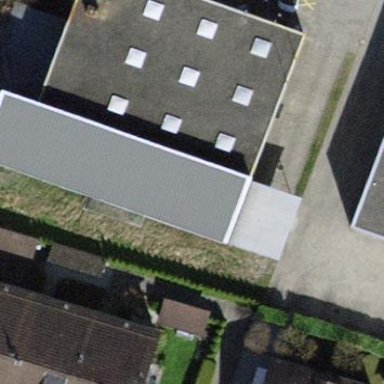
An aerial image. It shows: Flat-roofed building.